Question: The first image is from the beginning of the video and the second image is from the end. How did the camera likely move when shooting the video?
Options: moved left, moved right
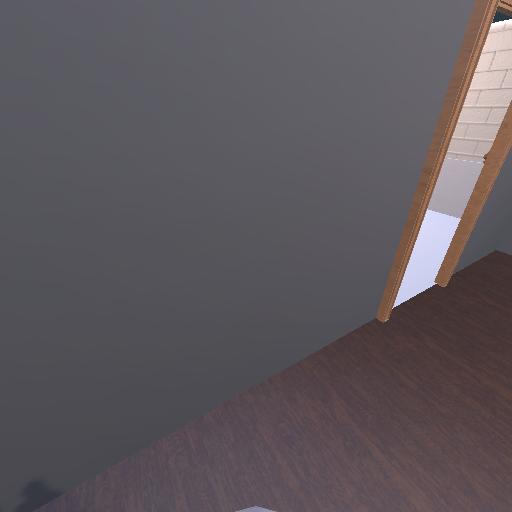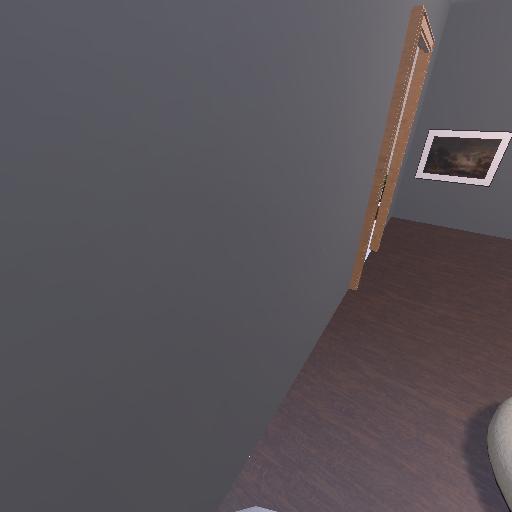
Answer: moved left